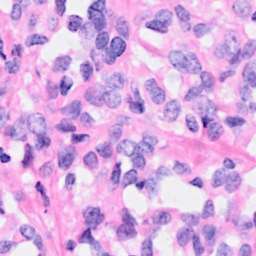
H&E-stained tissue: Breast